Question: I have a foreach loop not reading the first row in the grid view. When I do a debug, It gives me the department names and responseCount starting from the second row in the GridView.
Basically, the department names fetched from the gridview row is to be passed as a paramenter into the function getDepartmentResponseCount.ResponseCount(deptName) which returns the count for the that dedpartment.
The foreach Loop is not reading from the first row in the gridview. Below is the source code.
'''
protected void gvDepartments_RowDataBound(object sender, GridViewRowEventArgs e)
{
// Empty the string variable
myDeptResponseCount = "";
// Iterate though the gridView to get Dept names and response count values
foreach (GridViewRow dept in gvDepartments.Rows)
{
// the actual way to get your row index
int rowIndex = dept.RowIndex;
//Label respCount = dept.FindControl("lblResponses"+ dID) as Label;
Label lblResponses = (Label)gvDepartments.Rows[rowIndex].FindControl("lblResponses" + dID);
deptName = e.Row.Cells[1].Text.ToString();
// get the responseCount for each of the departments
myDeptResponseCount = getDepartmentResponseCount.ResponseCount(deptName);
//lblResponses.Text = myResponseCount;
deptCount.Add(deptName);
}
//dID++;
deptNameCount.Add(deptName);
}
'''

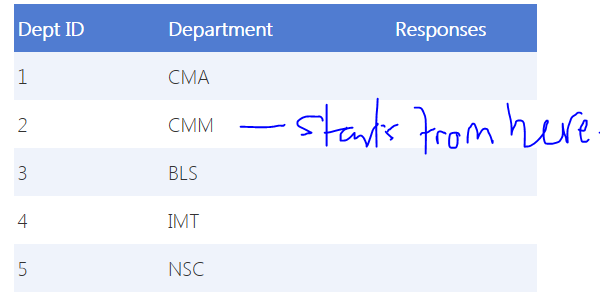
Answer: Please try this
'''
protected void gvDepartments_RowDataBound(object sender, GridViewRowEventArgs e)
{
// Empty the string variable
myDeptResponseCount = "";
// Iterate though the gridView to get Dept names and response count values
if (e.Row.RowType == DataControlRowType.DataRow)
{
// the actual way to get your row index
int rowIndex = e.Row.RowIndex;
//Label respCount = dept.FindControl("lblResponses"+ dID) as Label;
Label lblResponses = (Label)e.Row.FindControl("lblResponses" + dID);
deptName = e.Row.Cells[1].Text.ToString();
// get the responseCount for each of the departments
myDeptResponseCount = getDepartmentResponseCount.ResponseCount(deptName);
//lblResponses.Text = myResponseCount;
deptCount.Add(deptName);
}
//dID++;
deptNameCount.Add(deptName);
}
'''